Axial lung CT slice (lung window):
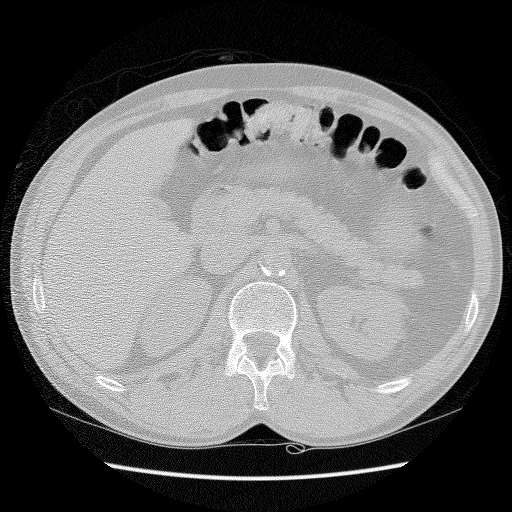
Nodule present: no